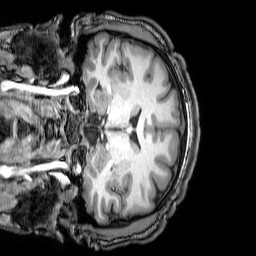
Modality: T1w
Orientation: coronal
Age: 20
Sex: male